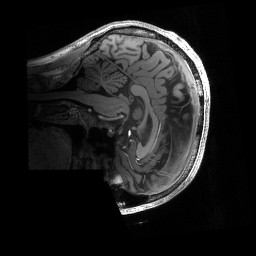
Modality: T1w
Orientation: sagittal
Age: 26
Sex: male